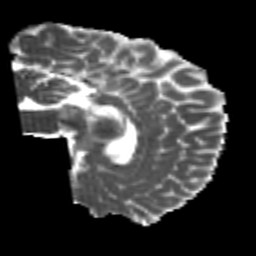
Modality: MD
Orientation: sagittal
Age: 22
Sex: male
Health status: healthy
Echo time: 0.074 s